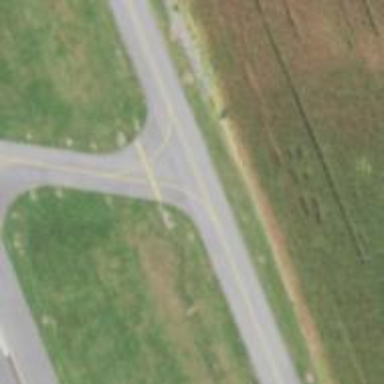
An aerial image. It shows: Image of taxiway at airport.